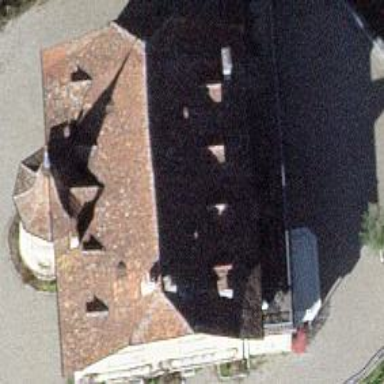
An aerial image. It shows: Stately castle with historic significance.